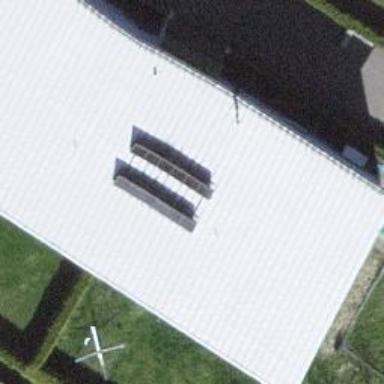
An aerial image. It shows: Solar power generator using photovoltaic panels.